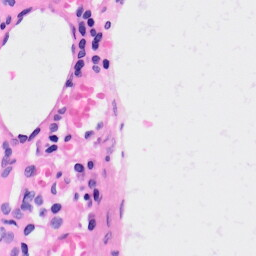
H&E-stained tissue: Kidney